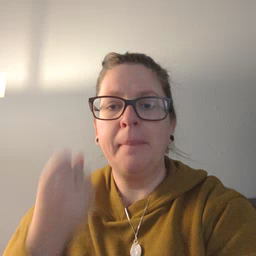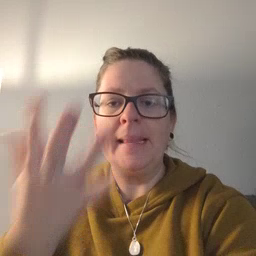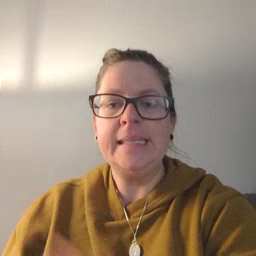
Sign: many